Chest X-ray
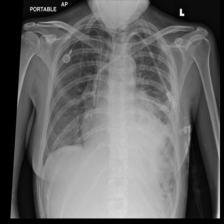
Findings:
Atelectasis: negative
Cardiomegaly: positive
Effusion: positive
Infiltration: positive
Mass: negative
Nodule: negative
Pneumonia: negative
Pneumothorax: negative
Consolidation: negative
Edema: negative
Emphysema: negative
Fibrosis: negative
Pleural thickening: negative
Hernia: negative